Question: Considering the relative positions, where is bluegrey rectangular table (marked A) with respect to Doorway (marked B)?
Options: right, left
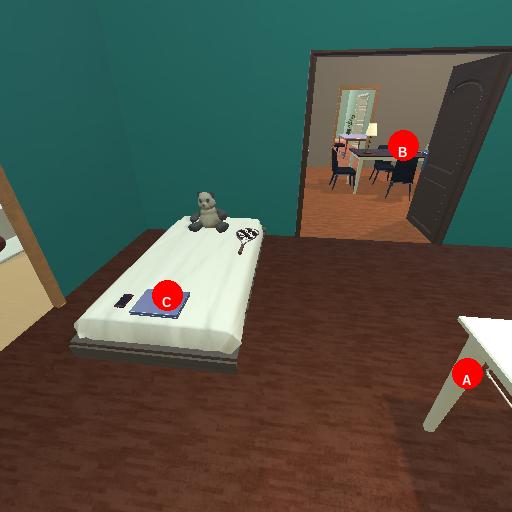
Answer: right